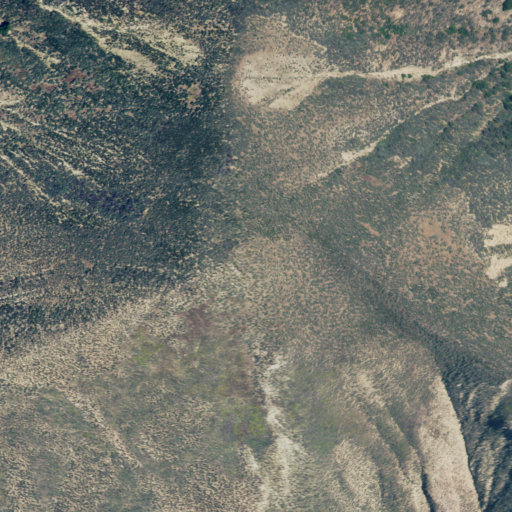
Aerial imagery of mountain in California named Wheat Peak containing shrub and grassland